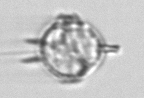
Label: Protoperidinium